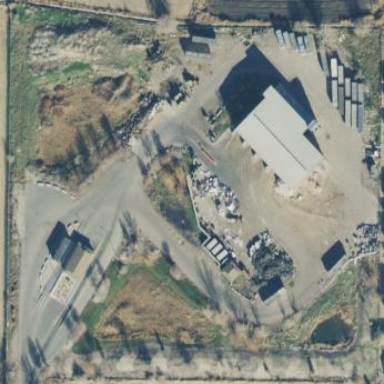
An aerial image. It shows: Waste transfer station.